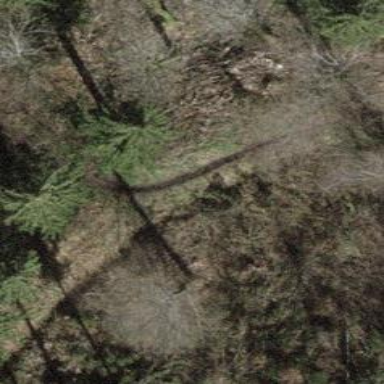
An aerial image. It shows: Ground path.